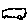
Label: car